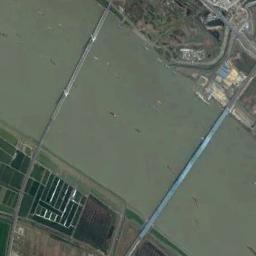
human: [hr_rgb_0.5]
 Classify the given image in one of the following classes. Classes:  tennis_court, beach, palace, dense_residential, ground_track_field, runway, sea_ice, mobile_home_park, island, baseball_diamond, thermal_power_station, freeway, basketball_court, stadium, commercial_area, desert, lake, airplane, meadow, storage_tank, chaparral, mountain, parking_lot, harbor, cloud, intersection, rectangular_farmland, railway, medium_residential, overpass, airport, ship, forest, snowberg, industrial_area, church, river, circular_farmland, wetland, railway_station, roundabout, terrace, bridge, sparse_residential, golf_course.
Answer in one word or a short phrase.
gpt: bridge